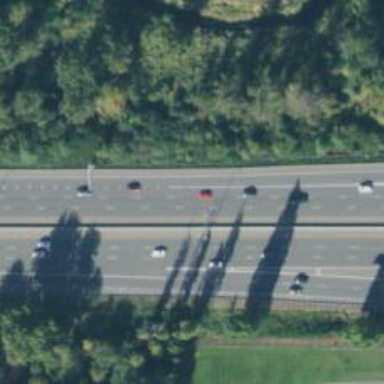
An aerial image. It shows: Motorway link.